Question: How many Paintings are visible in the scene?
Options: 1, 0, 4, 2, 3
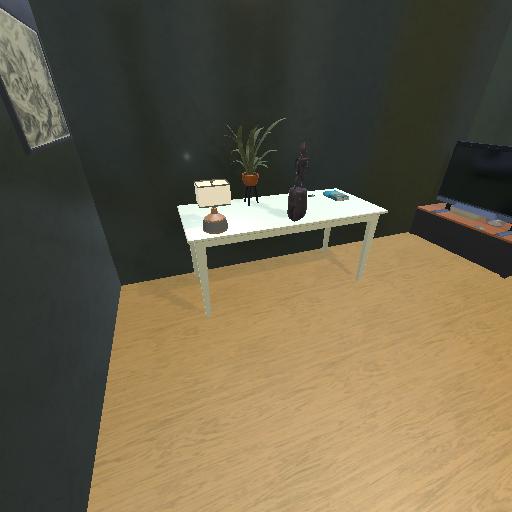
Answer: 1